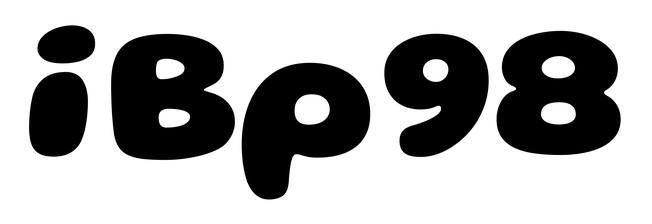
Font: Gluten_ExtraBold